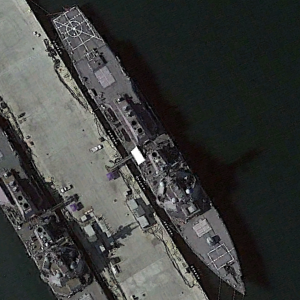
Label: destroyer